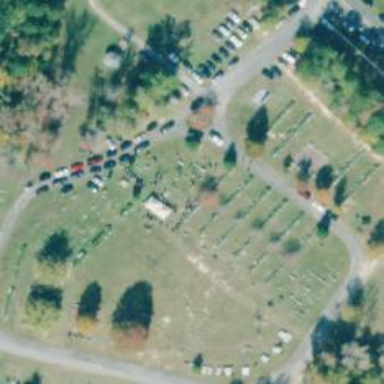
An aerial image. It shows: Cemetery.